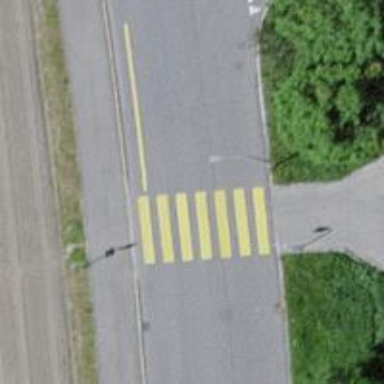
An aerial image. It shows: Uncontrolled crossing on the road.